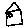
Label: house